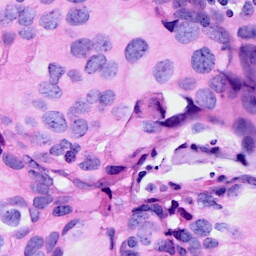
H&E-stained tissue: Breast